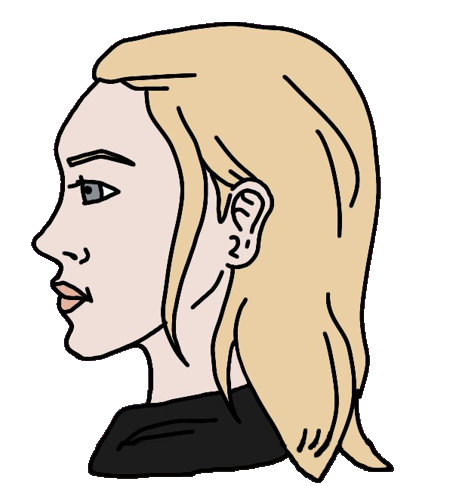
Label: 4_Yes_Chad